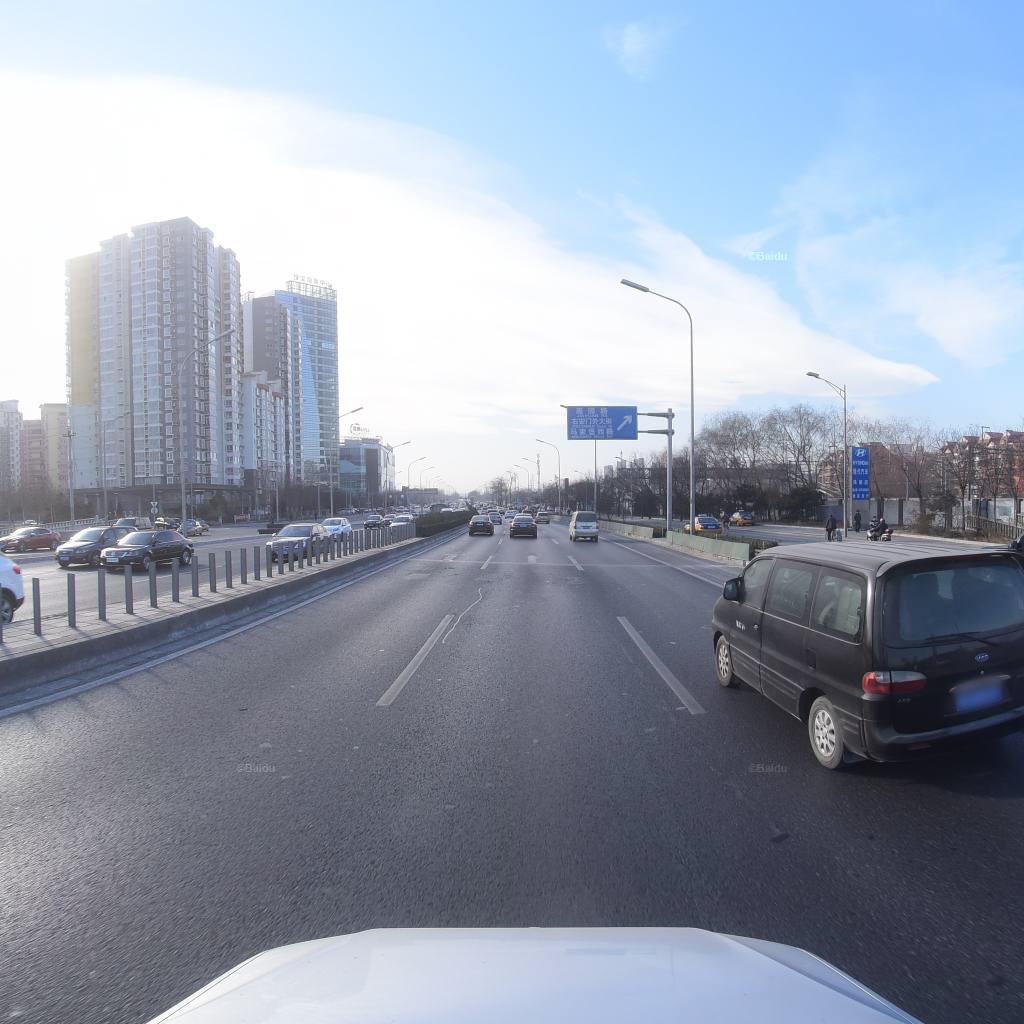
Region: Fengtai
Road damage annotations: longitudinal patch